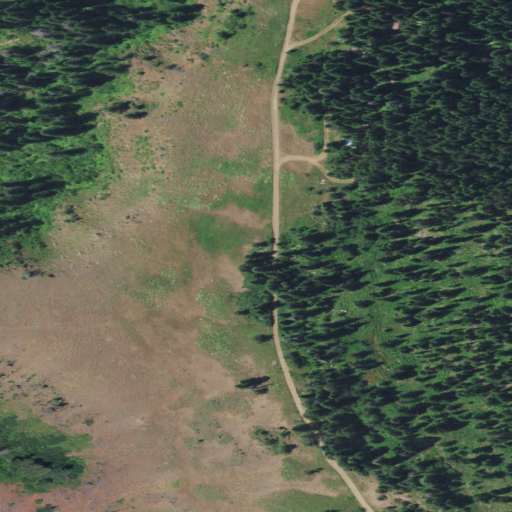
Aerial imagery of plain(s) in Oregon named Table Glade containing evergreen forest, grassland, open development, and shrub